Question: I am not being able to run unit test in grails. I have a <URL> with method 'transactionAnalytics' which I want to test as below,
## TransactionController.groovy
'''
package eccount
import org.codehaus.groovy.grails.web.json.JSONObject
import org.springframework.dao.DataIntegrityViolationException
import grails.converters.JSON
class TransactionController {
def transactionService
def transactionAnalytics = {
searchRequest = searchRequest ?: new SearchRequest(requestParams: new HashMap<String, String>())
configureRequestParams()
def responseBytes = transactionService.getSearchResponse(searchRequest)
def jsonResponse
if (responseBytes)
jsonResponse = JSON.parse(responseBytes)
else
jsonResponse = new JSONObject()
render jsonResponse as JSON
}
}
'''
Corresponding Tests for 'TransactionController#transactionAnalytics' (<URL>is as below,
## TransactionControllerTests.groovy
'''
package eccount
import org.junit.*
import grails.test.mixin.*
@TestFor(TransactionController)
class TransactionControllerTests {
def INDEX_NAME = "gccount"
void testTransactionAnalytics(){
Map<String, String> params = new HashMap<String, String>()
params.put("indexName",INDEX_NAME)
//println params.get("indexName")
//controller.params = params
controller.params.indexName = "gccount"
controller.transactionAnalytics()
def jsonResponse = controller.response.json
println jsonResponse
}
}
'''
When I run the method of the Controller, I get following exception
'''
prayag@prayag:/backup/gccount$ grails test-app TransactionController.transactionAnalytics
| Environment set to test.....
| Running 1 unit test...
| Failure: Test mechanism
| java.lang.NullPointerException: Cannot invoke method finish() on null object
at org.junit.runner.notification.RunNotifier$2.notifyListener(RunNotifier.java:71)
at org.junit.runner.notification.RunNotifier$SafeNotifier.run(RunNotifier.java:41)
at org.junit.runner.notification.RunNotifier.fireTestRunFinished(RunNotifier.java:68)
at _GrailsTest_groovy$_run_closure4.doCall(_GrailsTest_groovy:290)
at _GrailsTest_groovy$_run_closure2.doCall(_GrailsTest_groovy:248)
at _GrailsTest_groovy$_run_closure1_closure21.doCall(_GrailsTest_groovy:195)
at _GrailsTest_groovy$_run_closure1.doCall(_GrailsTest_groovy:184)
at TestApp$_run_closure1.doCall(TestApp.groovy:82)
| Completed 0 unit test, 1 failed in 2723ms
| Packaging Grails application.....
[scalaPlugin] Compiling Scala sources from plugins to /home/prayag/.grails/2.1.1/projects/cashless/plugin-classes
[scalaPlugin] Compiling Scala sources to /backup/gccount/target/classes
| Compiling 2 source files
Configuring Spring Security Core ...
... finished configuring Spring Security Core
sandbox user created
role created
stall created with a user
| Tests FAILED - view reports in /backup/gccount/target/test-reports
'''
Again, there's no reports left at 'file:///backup/gccount/target/test-reports'.

## Resources
<URL>
<URL>
<URL>
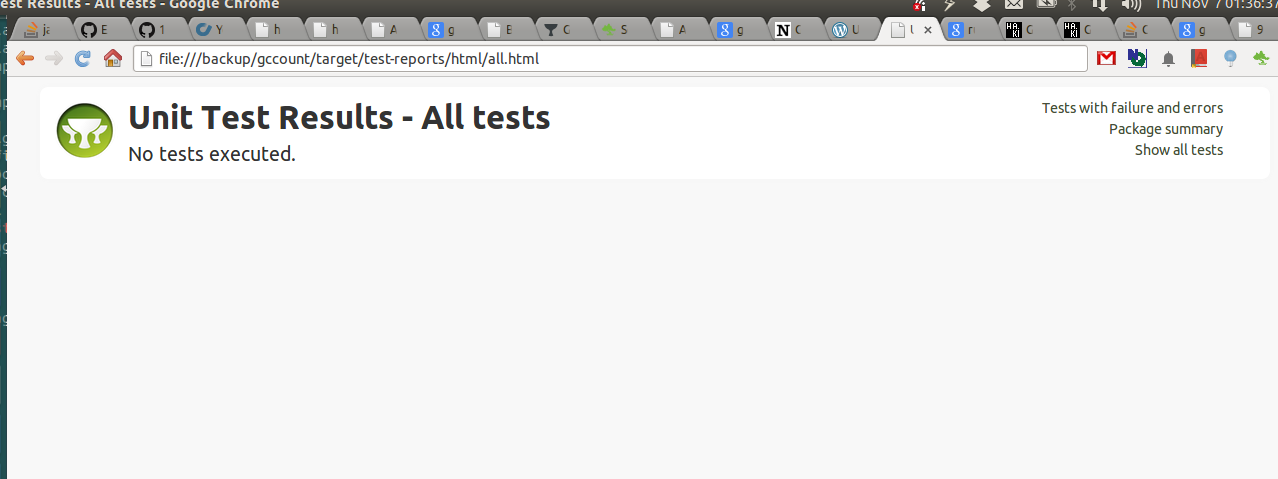
Answer: try:
'''
grails test-app TransactionController.testTransactionAnalytics
'''
you forgot the "test" in front of the method name...
and yes... it seems, you don't have to write it in the classname, but in the methodname you have to...